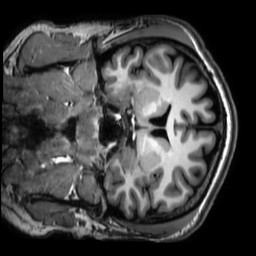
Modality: T1w
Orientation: coronal
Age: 26
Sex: male
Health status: healthy
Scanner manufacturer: philips
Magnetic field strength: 3 T
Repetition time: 0.009 s
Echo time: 0.003996 s